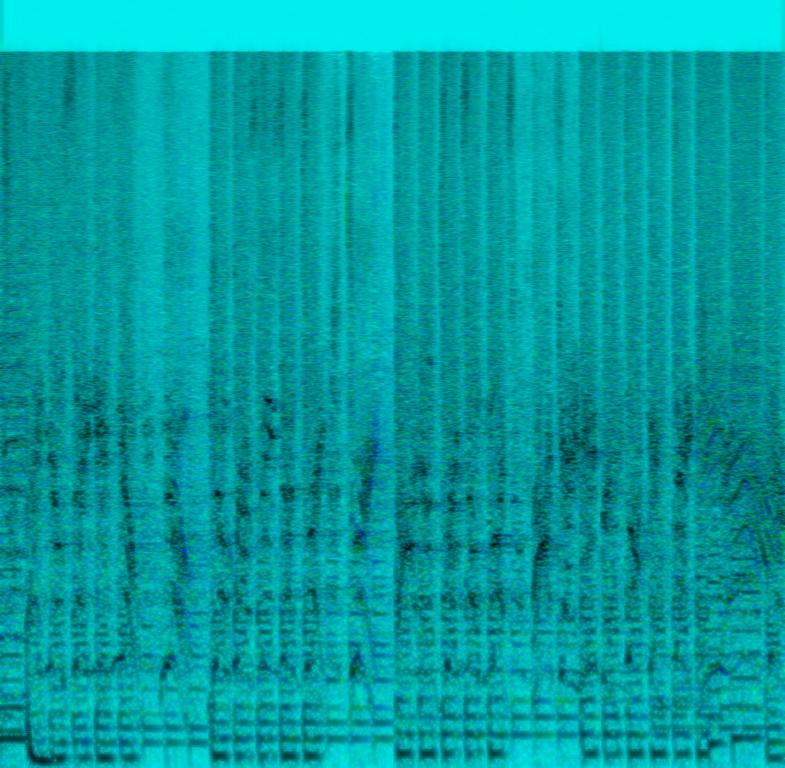
A male vocalist sings this enthusiastic song,the tempo is fast with synthesiser articulation, rhythmic digital drum, cymbals and vocal backup. The music is upbeat, youthful, enthusiastic, compelling, intense and passionate with a catchy beat and riff. This song is an EDM/Synth pop.